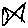
Label: fish